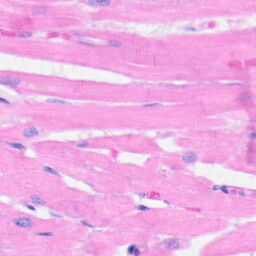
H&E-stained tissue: Heart